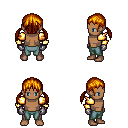
a pixel art fantasy rpg character, male body template, human, dark skin, gold arm armor, teal pants, dark blonde twin-tailed hairstyle, metal gloves, four views (front, back, left, right), 2x2 character sprite sheet, small pixel art, hard edges, no anti-aliasing